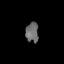
Tissue: lung
Cell type: Epithelial cells
Senescence score: 0.139
Nuclear area (px): 253
Mean DAPI intensity: 105.15